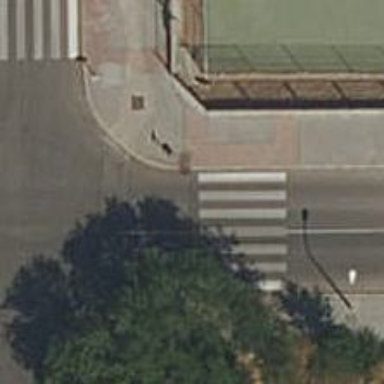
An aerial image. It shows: Uncontrolled crossing on the road.